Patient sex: F
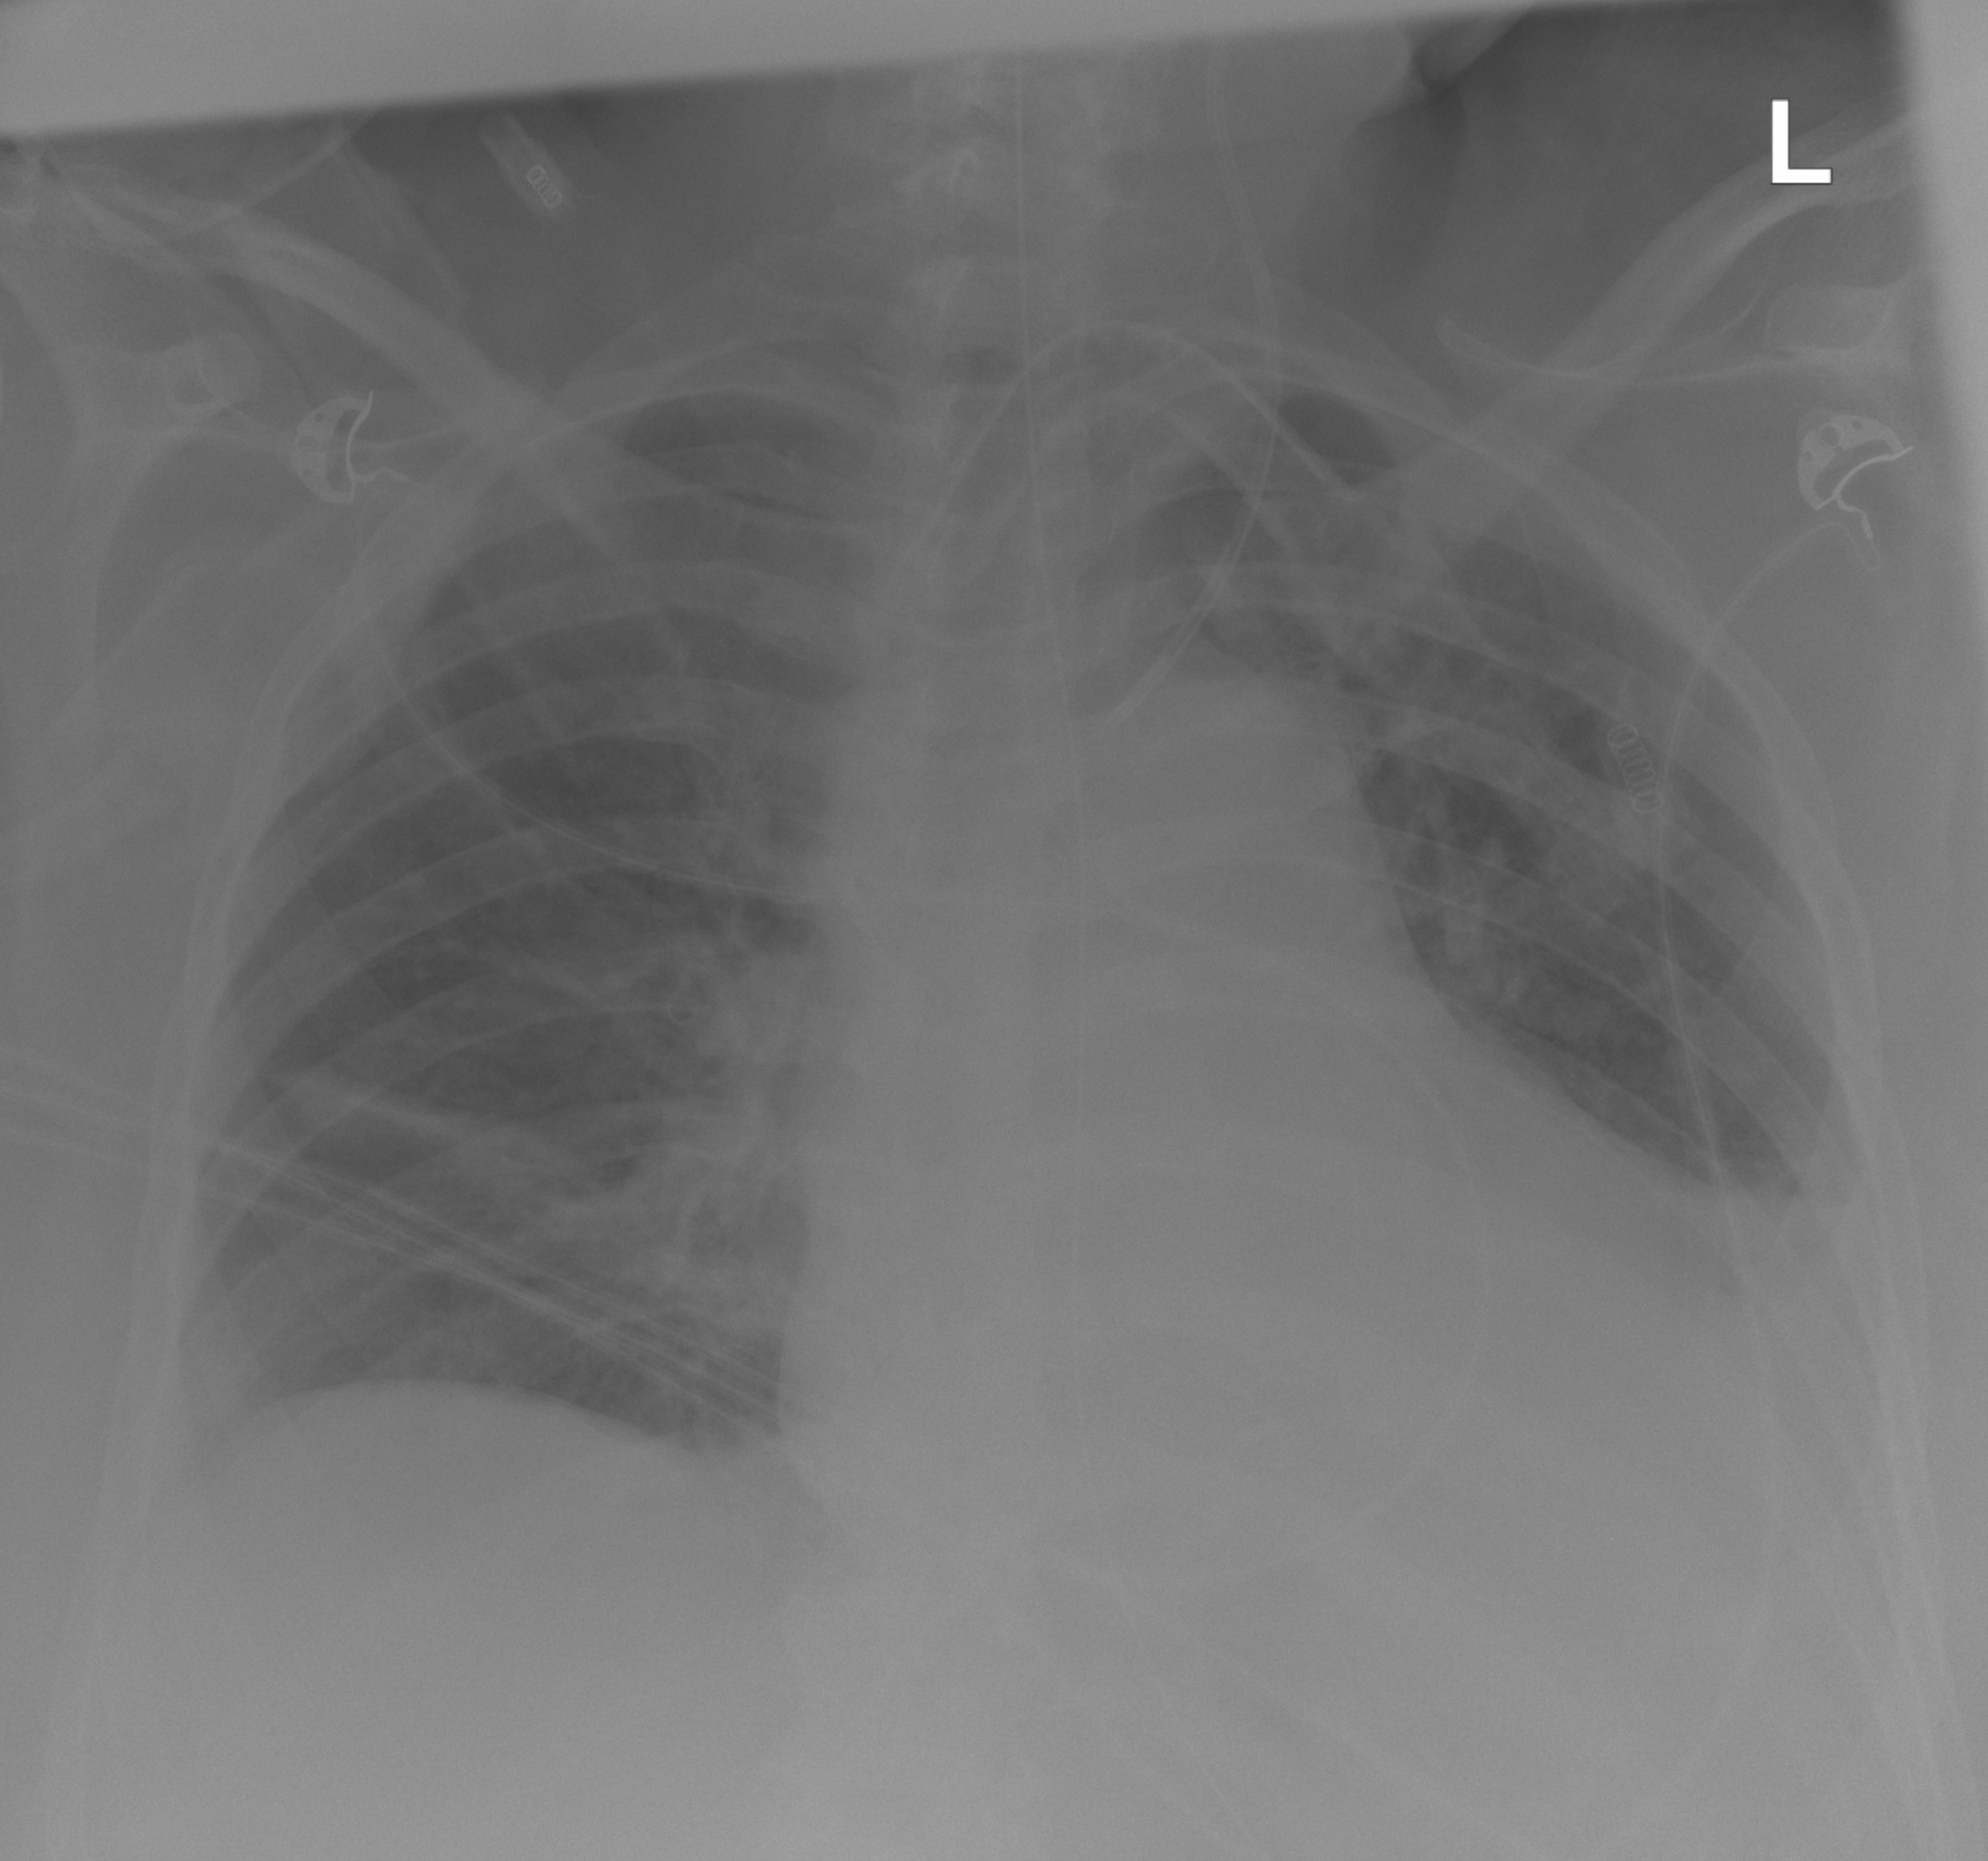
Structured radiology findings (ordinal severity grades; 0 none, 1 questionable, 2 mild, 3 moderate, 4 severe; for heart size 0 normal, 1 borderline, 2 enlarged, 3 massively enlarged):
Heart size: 2
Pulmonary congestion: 1
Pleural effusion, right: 0
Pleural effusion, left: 2
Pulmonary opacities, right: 0
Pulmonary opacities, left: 0
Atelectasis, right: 2
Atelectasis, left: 2